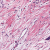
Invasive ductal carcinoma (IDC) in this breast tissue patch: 1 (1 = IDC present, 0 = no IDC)